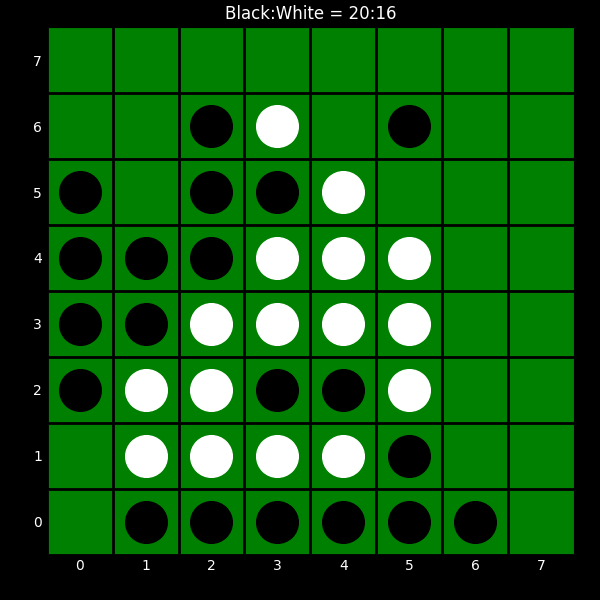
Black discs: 20
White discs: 16